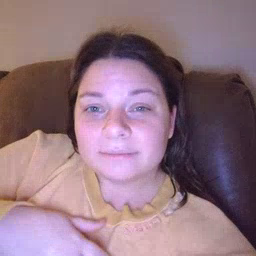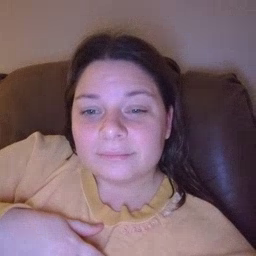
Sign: clean